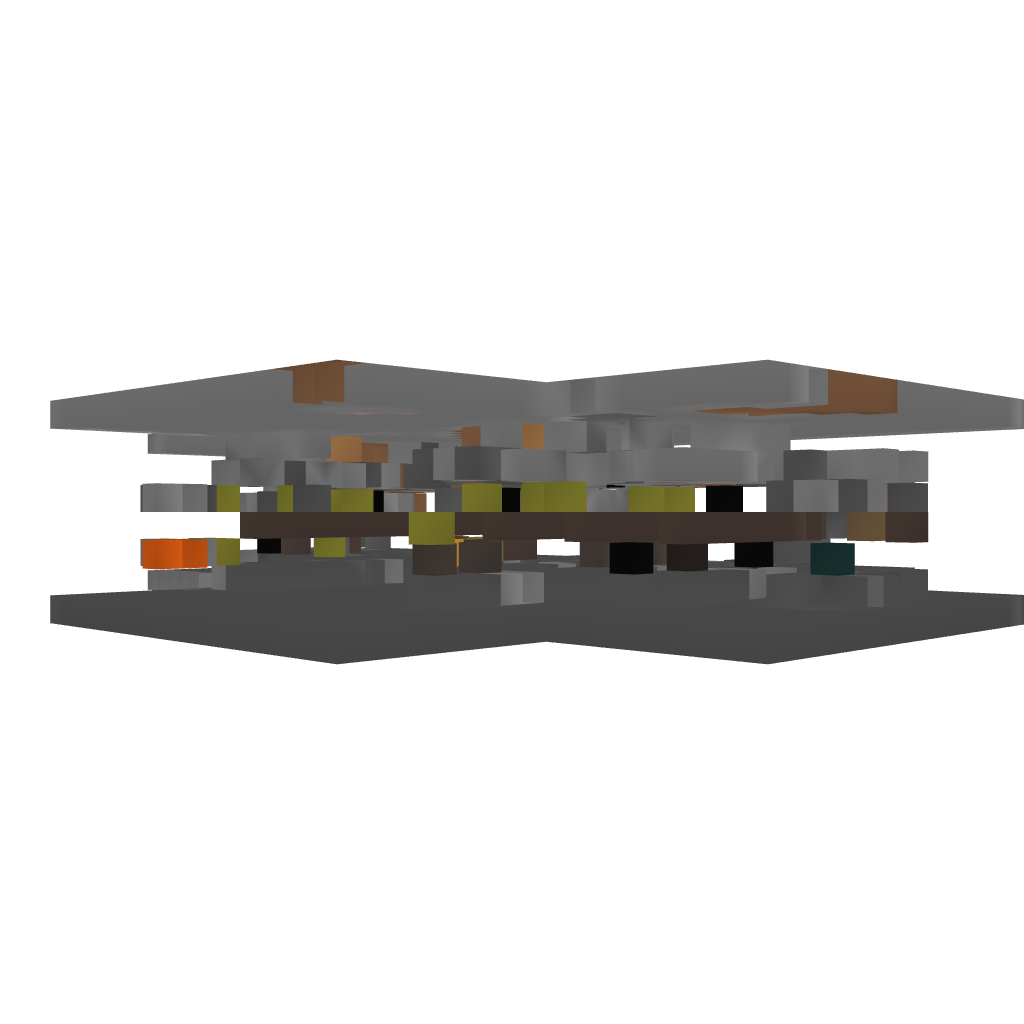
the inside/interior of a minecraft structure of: Underground Factions Tutorial